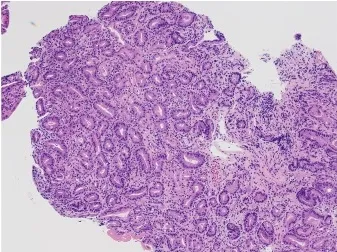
A, B, C, D. Endoscopic examination showed a submucosal appearing lesion in the posterior wall of the proximal gastric body (1A). The lesion had an irregular microsurface pattern and microvascular pattern in the magnifying blue laser imaging (1B). Biopsy revealed atypical glands without architectural atypia and nuclear atypia (H&E, x100 (1C), x200 (1D).
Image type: pathology (h&e)